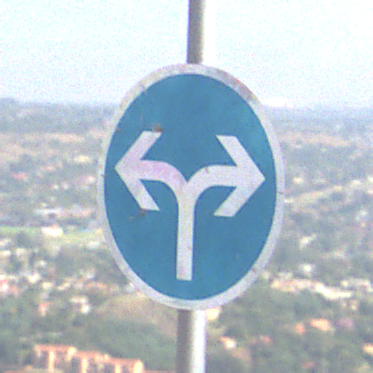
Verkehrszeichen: VorgeschriebeneFahrtrichtungRechtsOderLinks
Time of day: Midday
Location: Outdoor (Nature)
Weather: PartlyCloudy
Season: NotSpecified
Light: Natural